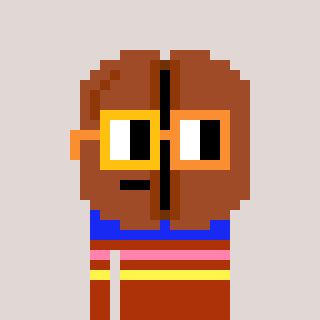
a pixel art character with square yellow and orange glasses, a coffeebean-shaped head and a hotbrown-colored body on a warm background